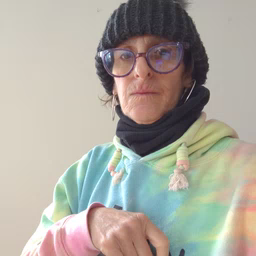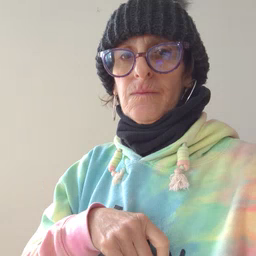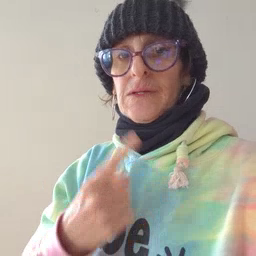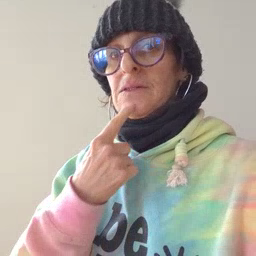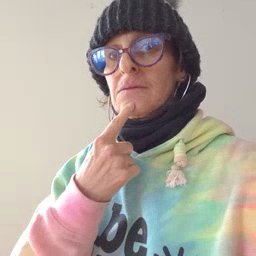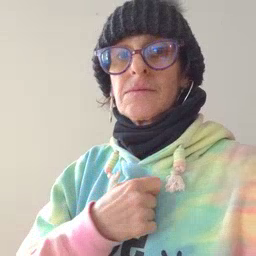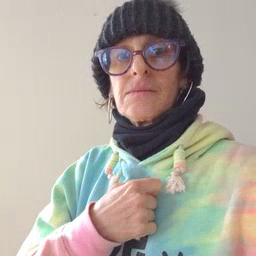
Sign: say